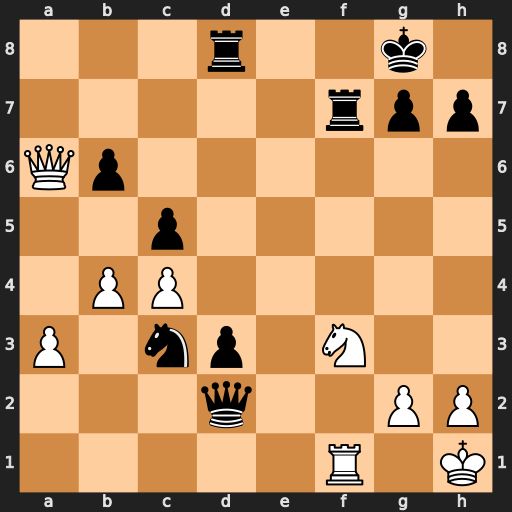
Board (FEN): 3r2k1/5rpp/Qp6/2p5/1PP5/P1np1N2/3q2PP/5R1K
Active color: w
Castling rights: -
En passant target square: -
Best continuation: Nxd2 Rxf1+ Nxf1 Rf8 Nd2